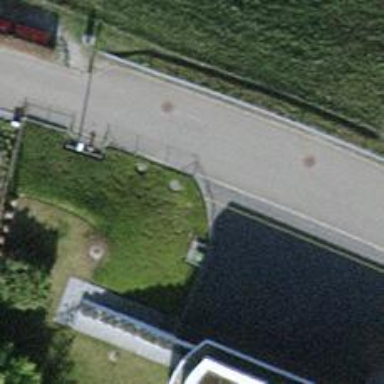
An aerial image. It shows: Fence is in the image.